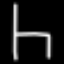
Label: chair